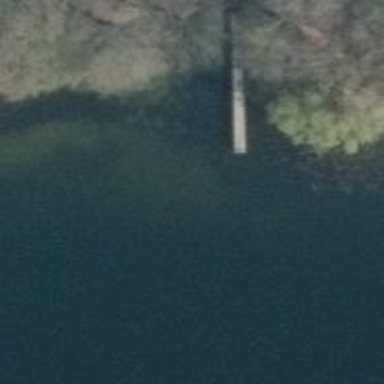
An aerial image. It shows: Man-made pier.